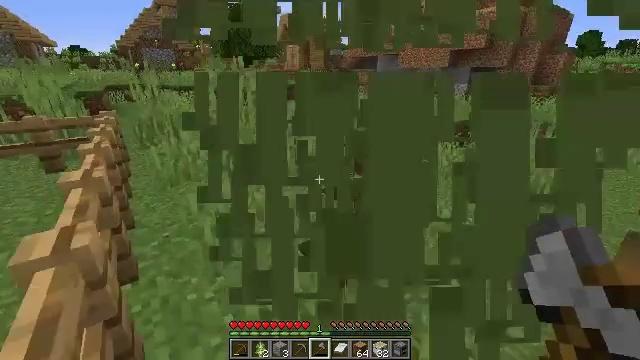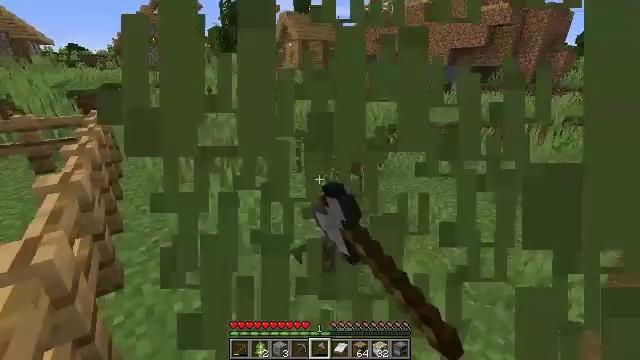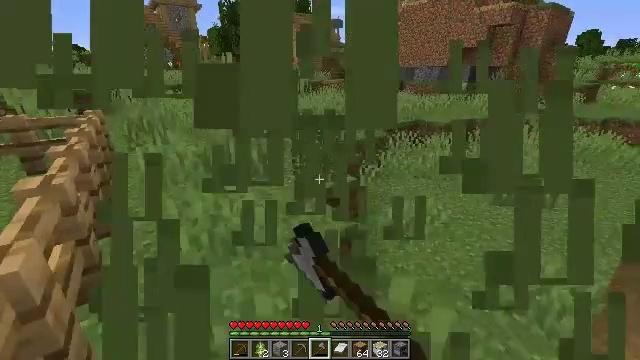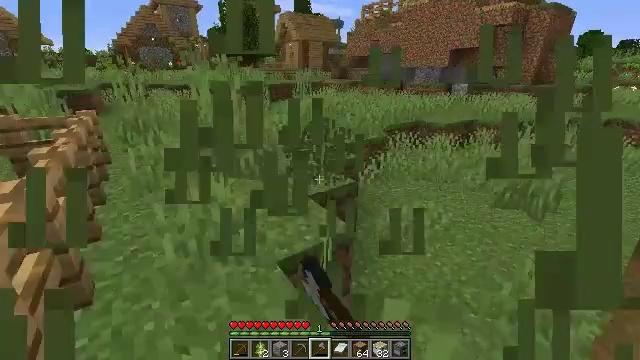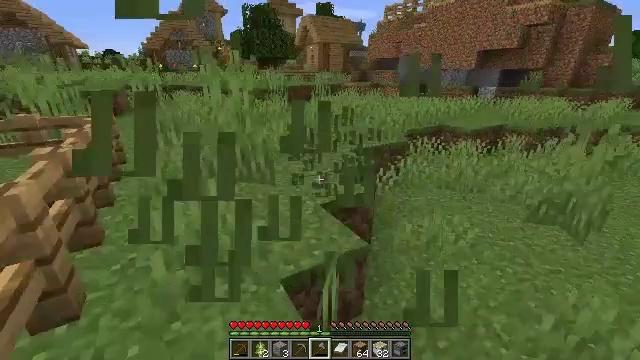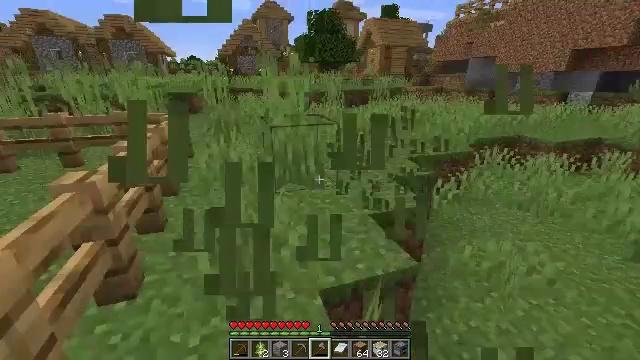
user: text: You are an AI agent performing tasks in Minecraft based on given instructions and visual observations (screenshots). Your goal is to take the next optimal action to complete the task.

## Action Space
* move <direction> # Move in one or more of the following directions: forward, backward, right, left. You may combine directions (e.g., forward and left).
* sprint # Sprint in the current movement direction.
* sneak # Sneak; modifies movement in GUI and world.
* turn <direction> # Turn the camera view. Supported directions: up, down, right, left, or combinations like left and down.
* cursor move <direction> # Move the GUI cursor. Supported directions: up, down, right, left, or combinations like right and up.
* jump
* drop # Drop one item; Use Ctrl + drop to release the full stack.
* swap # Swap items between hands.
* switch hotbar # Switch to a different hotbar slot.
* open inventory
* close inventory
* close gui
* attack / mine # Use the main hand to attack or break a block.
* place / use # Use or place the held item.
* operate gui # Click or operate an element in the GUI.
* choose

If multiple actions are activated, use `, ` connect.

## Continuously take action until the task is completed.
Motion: motion action
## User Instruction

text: Gather tall grass by hitting it.
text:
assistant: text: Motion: move forward, attack / mine
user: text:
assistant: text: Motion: move forward, attack / mine
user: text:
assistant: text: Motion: move forward
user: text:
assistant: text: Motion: move forward, turn left
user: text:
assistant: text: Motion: move forward, turn left
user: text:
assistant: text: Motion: no_op